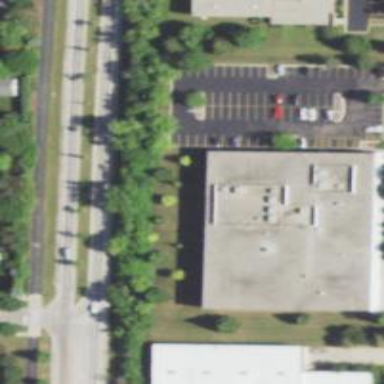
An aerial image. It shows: Commercial building.